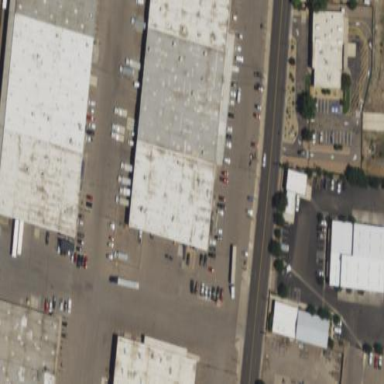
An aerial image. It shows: Warehouse building.